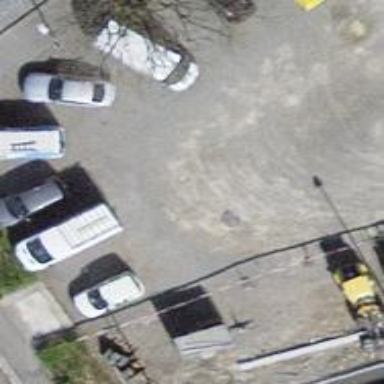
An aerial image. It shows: Bollard barrier.